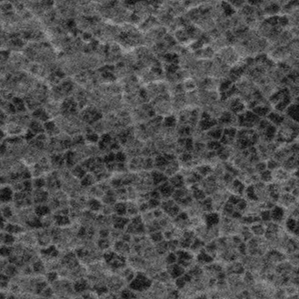
Label: frost